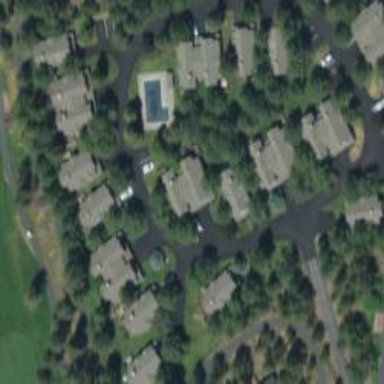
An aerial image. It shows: Condominium within residential area.